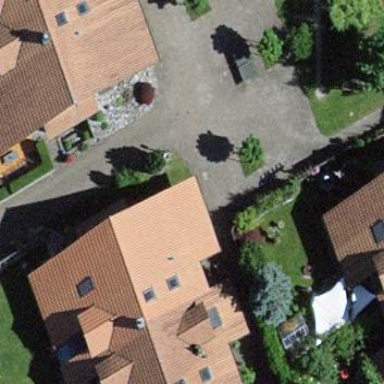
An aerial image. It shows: Terrace building.